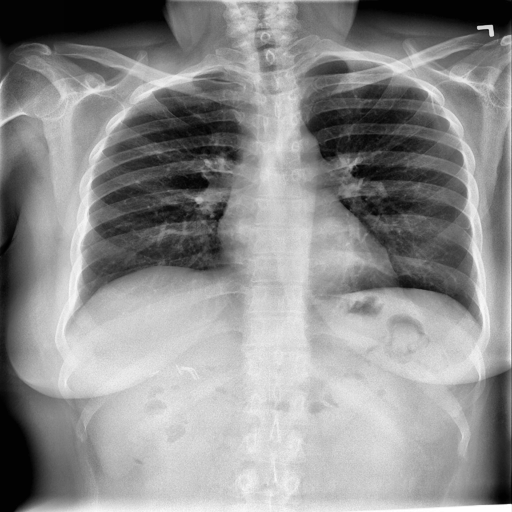
Finding: NORMAL